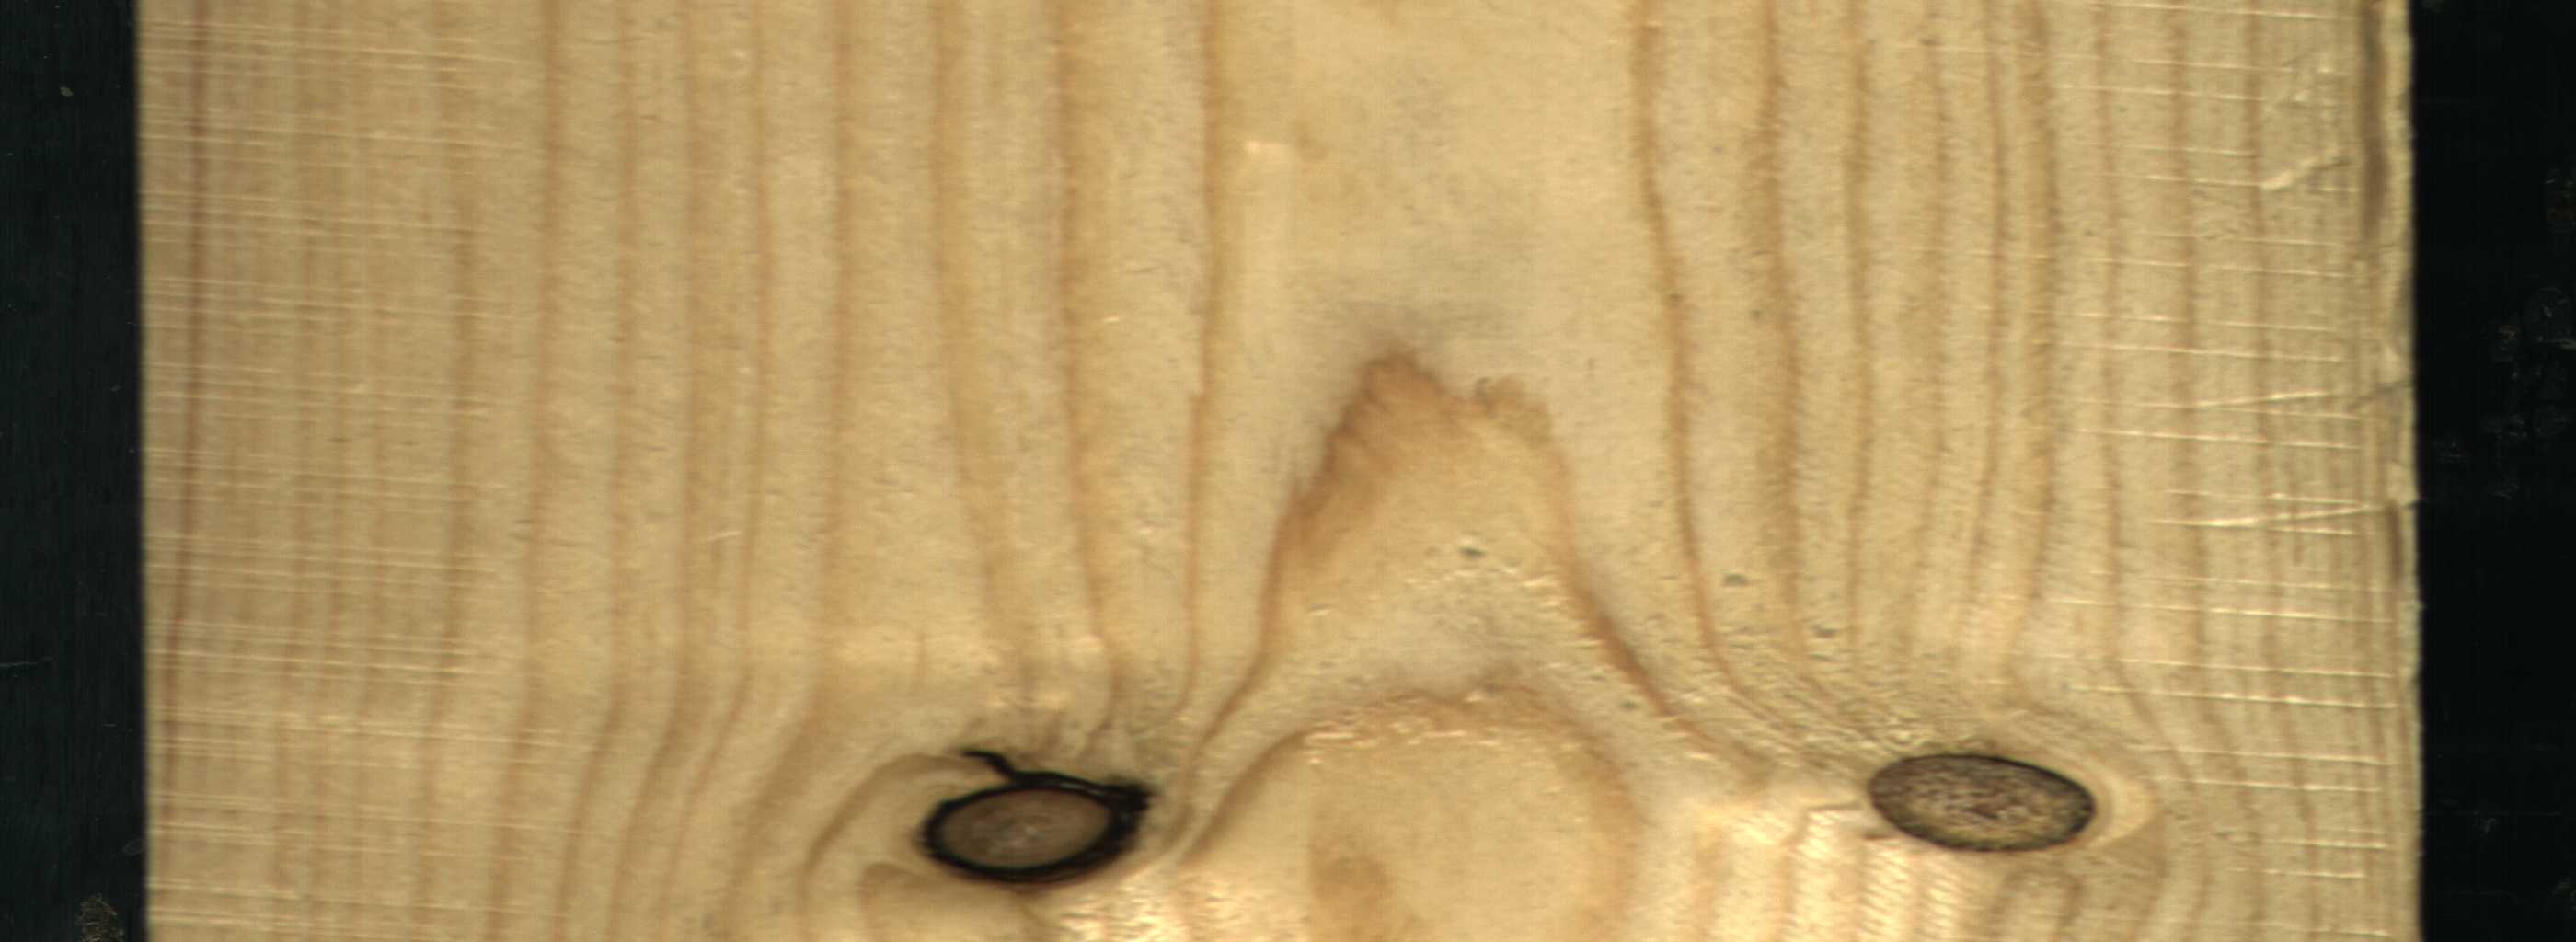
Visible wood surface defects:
Dead_Knot
Dead_Knot